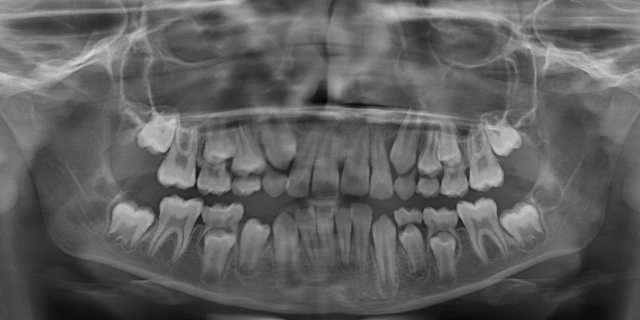
adult